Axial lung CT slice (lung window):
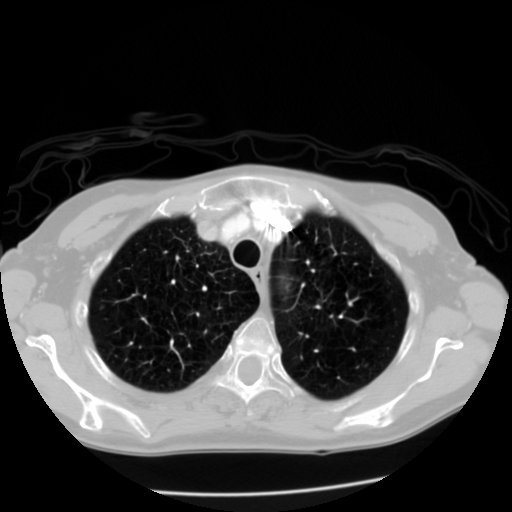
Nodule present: no